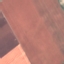
Label: AnnualCrop